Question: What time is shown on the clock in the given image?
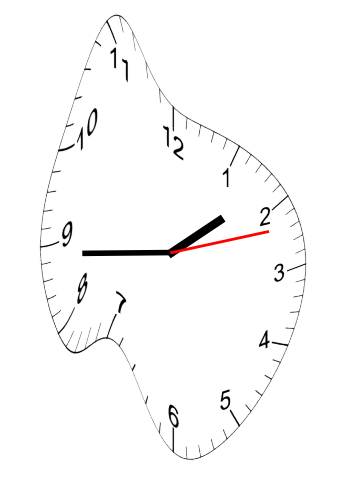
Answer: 01:44:12